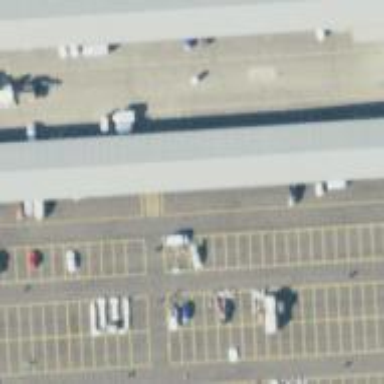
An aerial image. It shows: Parking area.